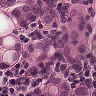
Metastatic tissue present: yes